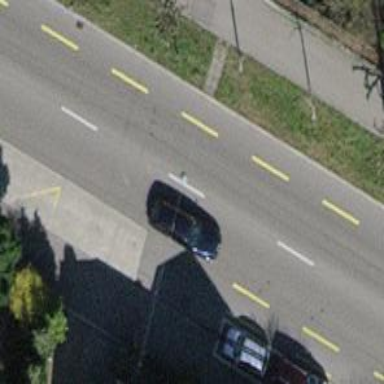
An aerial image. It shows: Bus stop for trolleybuses with designated stop position for public transport.